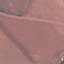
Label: AnnualCrop